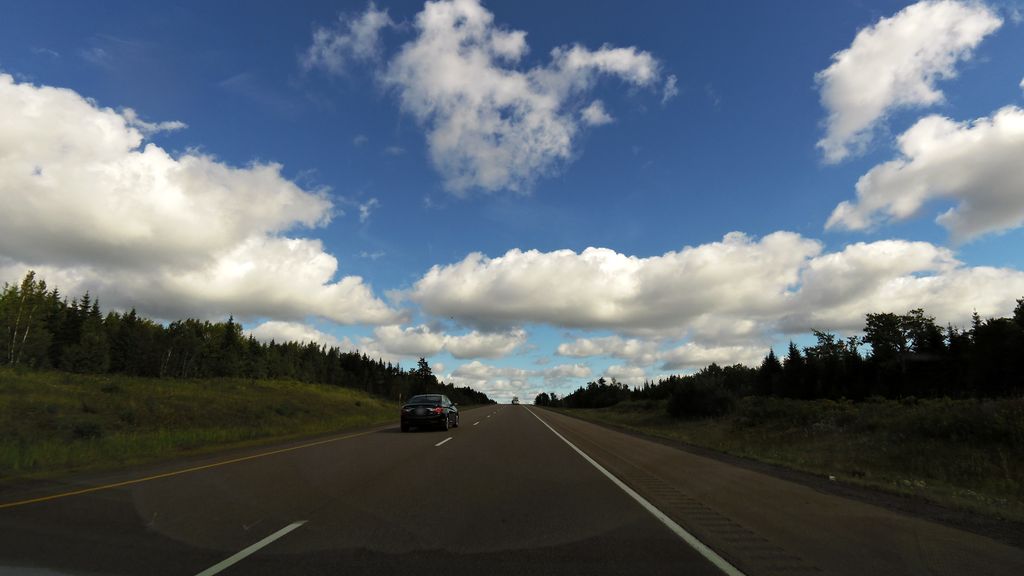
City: charlottetown